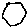
Label: hexagon